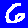
Digit: 6